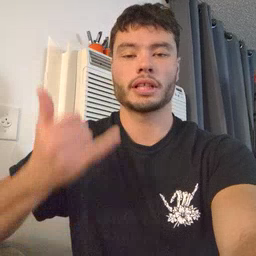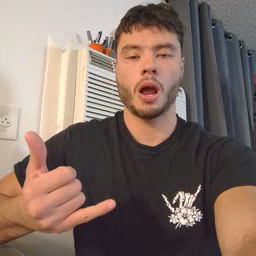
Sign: now